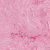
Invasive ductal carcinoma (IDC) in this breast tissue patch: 1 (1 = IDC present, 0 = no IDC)